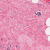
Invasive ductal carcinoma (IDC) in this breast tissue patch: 0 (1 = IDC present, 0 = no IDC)